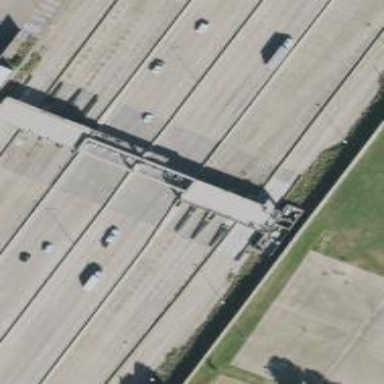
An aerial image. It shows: Toll gantry on the road.